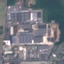
Land use / land cover class: Industrial